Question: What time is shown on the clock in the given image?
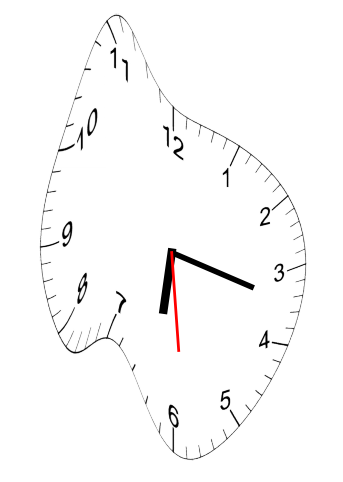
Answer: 06:17:29